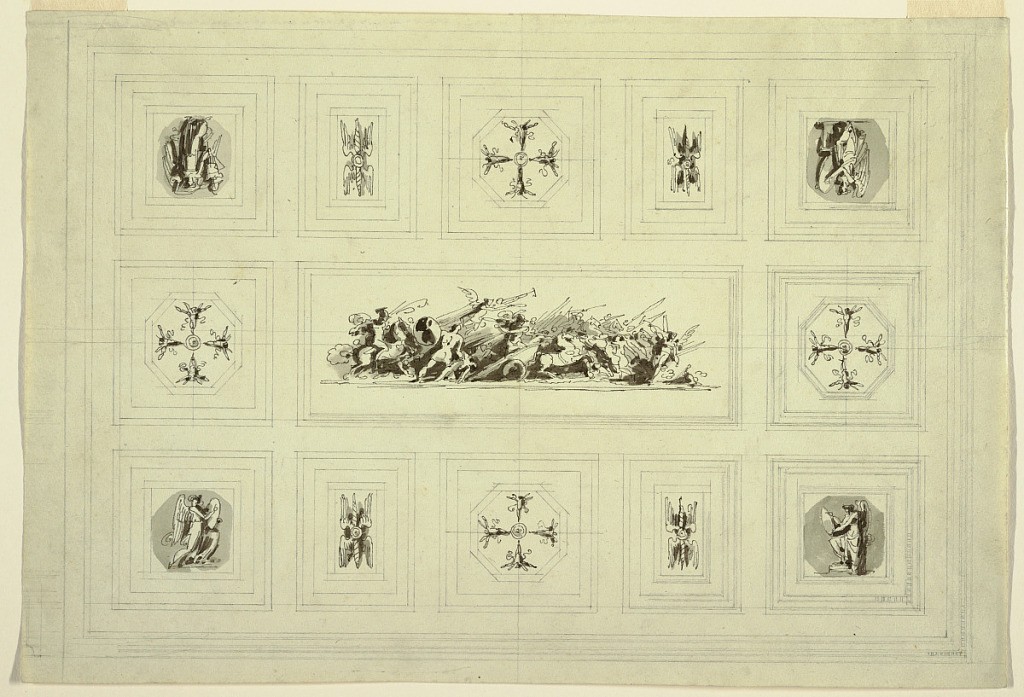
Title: Ceiling Cabinet Dedicated to War, Palazzo Quirinale, Rome
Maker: Felice Giani, Italian, 1758–1823
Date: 1812
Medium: Pen and dark gray ink, brush and gray wash over black chalk ruled lines on light greenish-beige wove paper
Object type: Drawing
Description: Ceiling divided into 8 square and 5 rectangular compartments, each with central motif. Central horizontal rectangular panel shows Triumph of War: at left, mounted warrior in classical armor fights footsoldier; at center, warrior in horse-drawn chariot and above Victory with trumpet; at right, other combatants of opposition and Victory with trumpet. Victories in square panels at four corners: three record on oval shields, and fourth holds trophy of classical armor. In four square panels at center of each side are octagonal motifs with four winged genii forming Maltese cross pattern. Representations of double pairs of wings (probably of eagle), in four rectangular panels flanking center squares of long sides.